Interaction volume radius: 5 \u00c5
Interaction volume height: 15 \u00c5
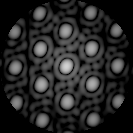
Disorder parameter: 0.1039